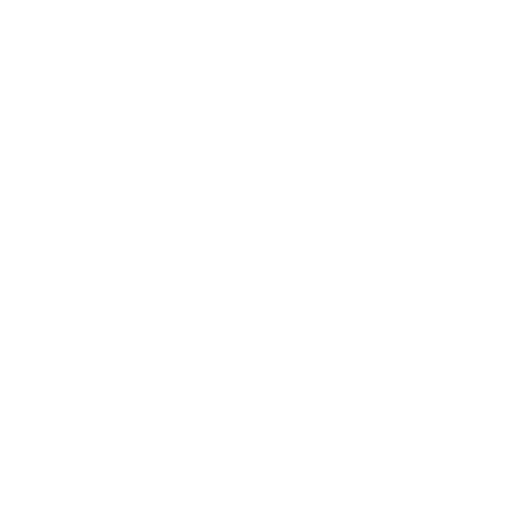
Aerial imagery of cape in Alaska named Natoma Point containing only unknown